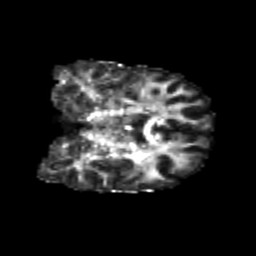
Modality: FA
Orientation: coronal
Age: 23
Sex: male
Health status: healthy
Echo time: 0.074 s